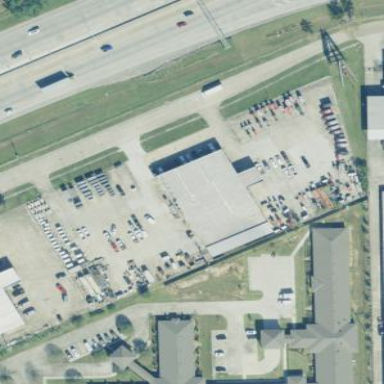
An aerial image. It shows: Electrical shop housed in building.